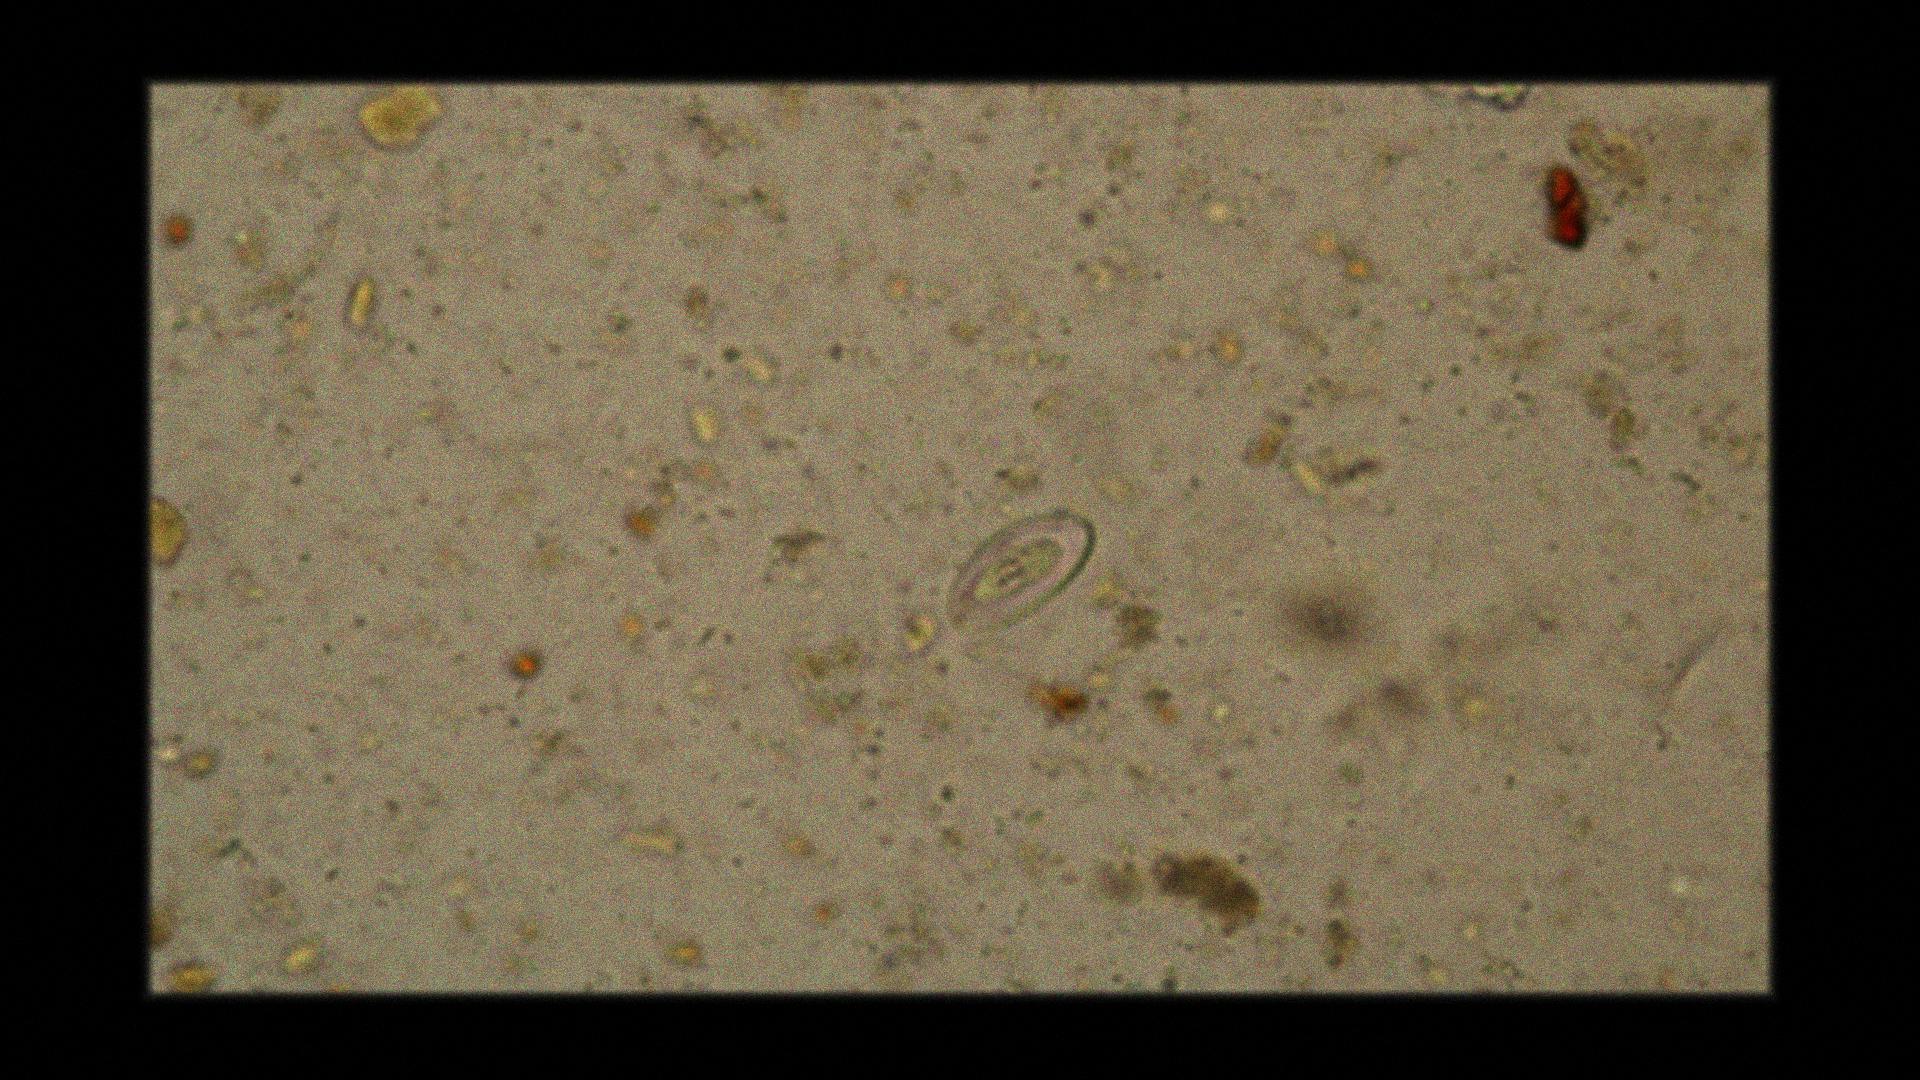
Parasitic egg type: Enterobius vermicularis